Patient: sex M, age 48
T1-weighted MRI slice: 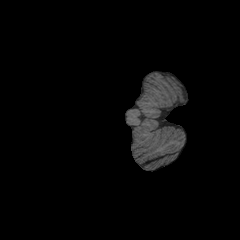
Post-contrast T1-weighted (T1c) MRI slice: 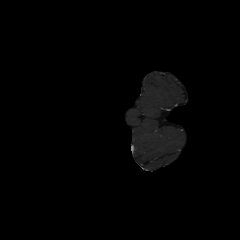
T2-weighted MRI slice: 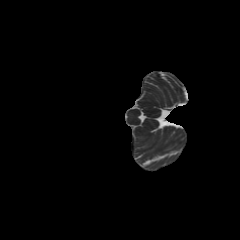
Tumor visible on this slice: no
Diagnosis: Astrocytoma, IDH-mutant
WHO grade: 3